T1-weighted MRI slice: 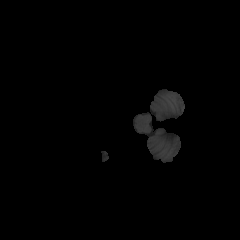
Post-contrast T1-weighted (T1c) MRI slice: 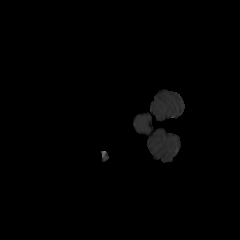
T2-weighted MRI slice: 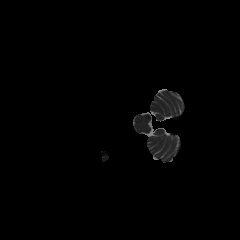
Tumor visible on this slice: no